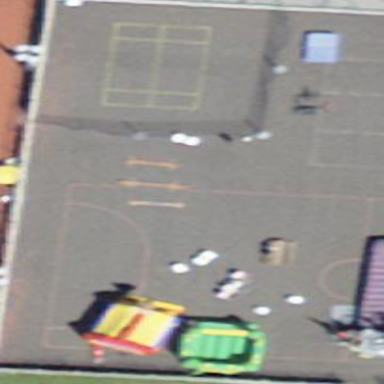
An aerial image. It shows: Tennis court in leisure pitch.